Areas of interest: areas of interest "Logistics and Express Delivery"
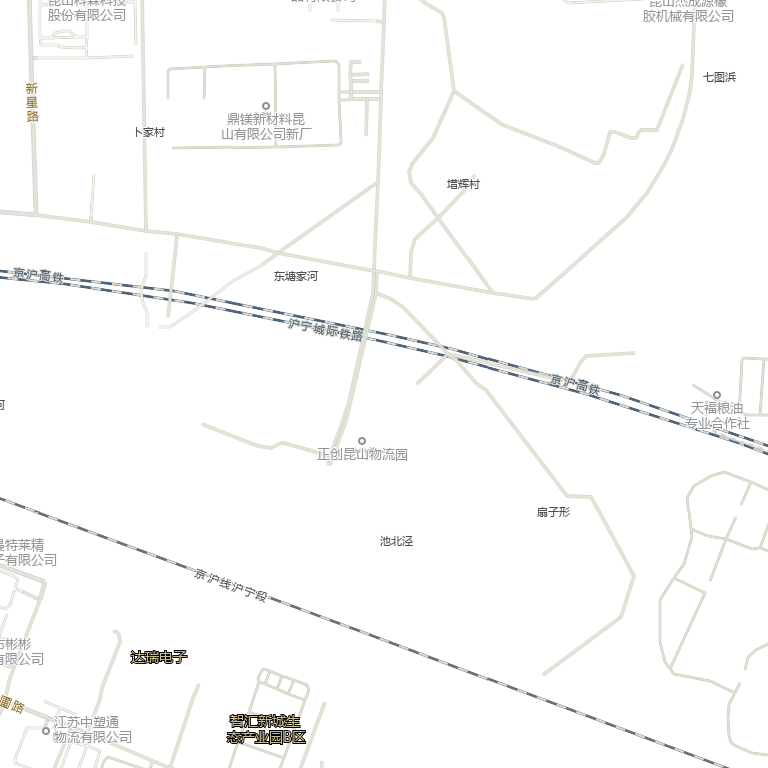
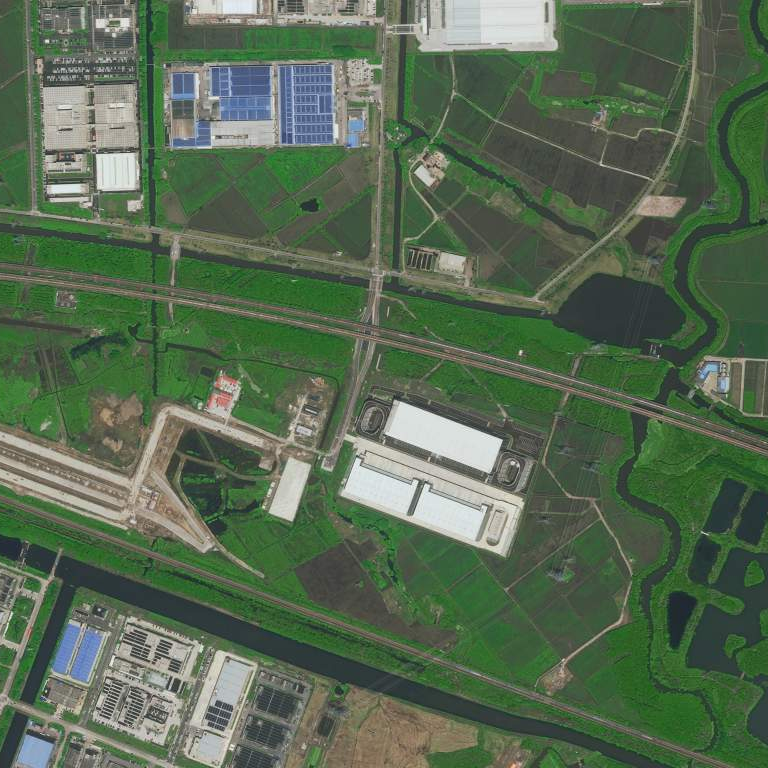